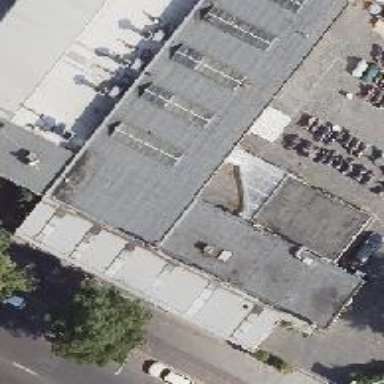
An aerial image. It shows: Motorcycle shop.